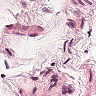
Metastatic tissue present: no